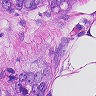
Metastatic tissue present: yes